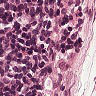
Metastatic tissue present: no